Field crop: maize
Growth stage: 2
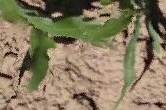
Species: maize